Aerial crown-view tile of a tropical tree (Barro Colorado Island, Panama), acquired 20250818:
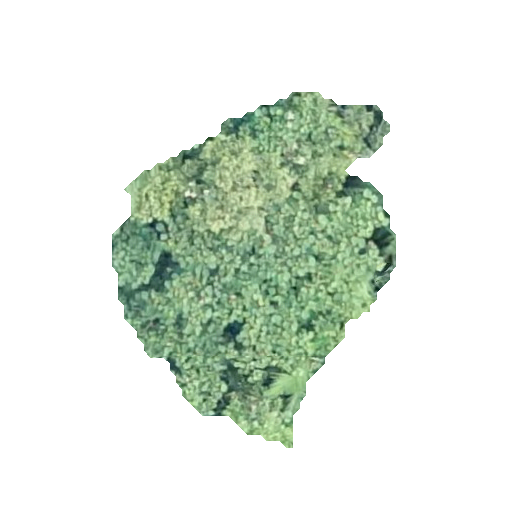
Species: Ochroma pyramidale
GBIF accepted scientific name: Ochroma pyramidale
Crown area: 94.498 m²